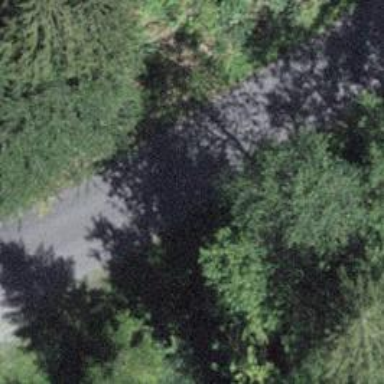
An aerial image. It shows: Unclassified road with asphalt surface.